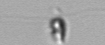
Label: Calciopappus